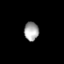
Tissue: prostate
Cell type: T cells
Senescence score: 0.7274
Nuclear area (px): 262
Mean DAPI intensity: 165.534